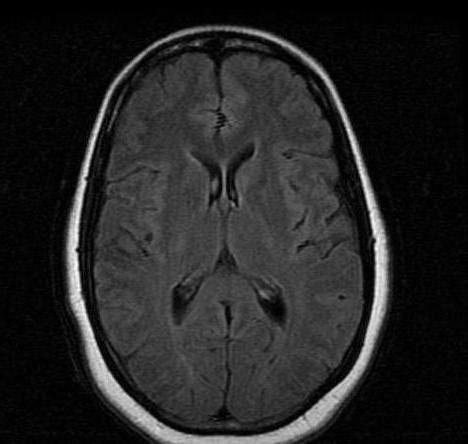
Label: notumor